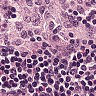
Metastatic tissue present: no